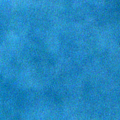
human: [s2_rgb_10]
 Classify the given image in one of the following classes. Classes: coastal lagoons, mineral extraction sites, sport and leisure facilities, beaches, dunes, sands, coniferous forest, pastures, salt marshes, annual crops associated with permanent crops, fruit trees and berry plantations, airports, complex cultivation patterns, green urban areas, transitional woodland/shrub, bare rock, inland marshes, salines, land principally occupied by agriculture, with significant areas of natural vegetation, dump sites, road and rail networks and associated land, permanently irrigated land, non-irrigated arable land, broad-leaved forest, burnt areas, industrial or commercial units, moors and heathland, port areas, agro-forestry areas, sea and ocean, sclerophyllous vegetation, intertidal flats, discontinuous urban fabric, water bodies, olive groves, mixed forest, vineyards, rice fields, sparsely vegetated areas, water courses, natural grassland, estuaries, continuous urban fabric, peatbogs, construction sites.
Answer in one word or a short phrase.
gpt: sea and ocean